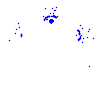
Particle: pion